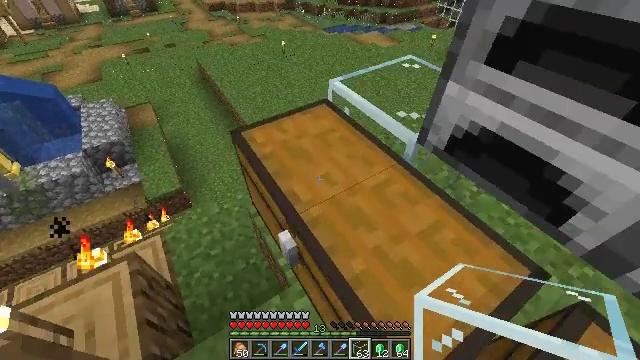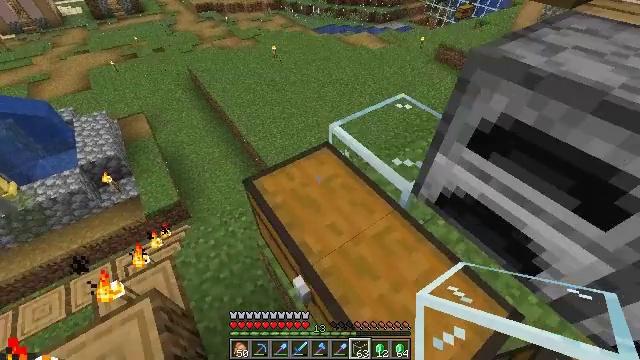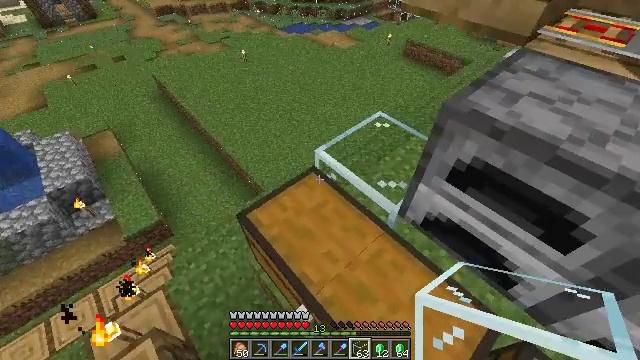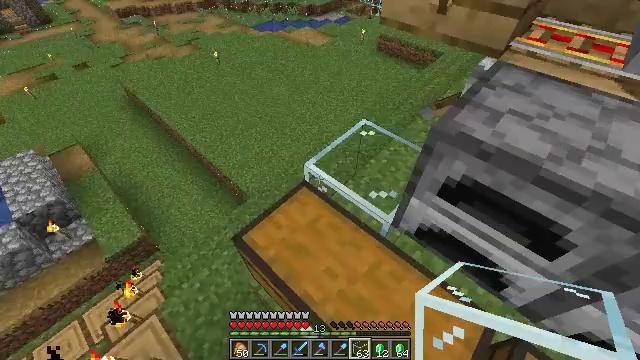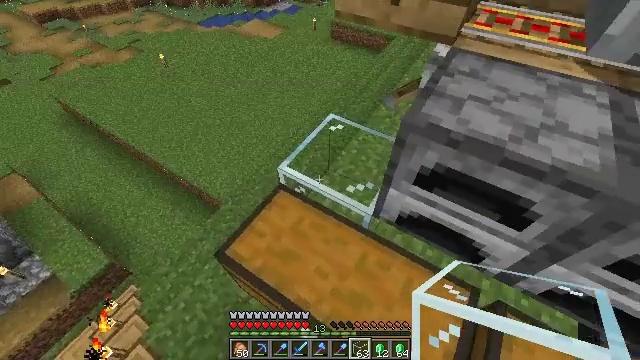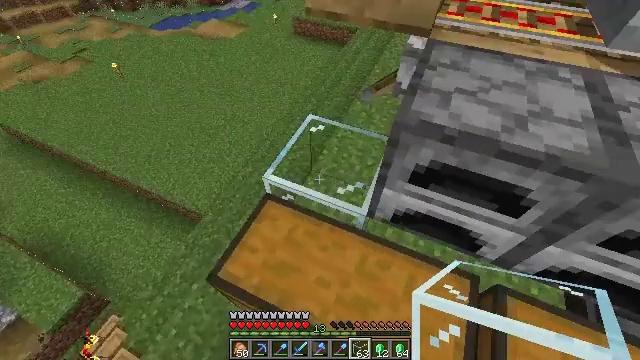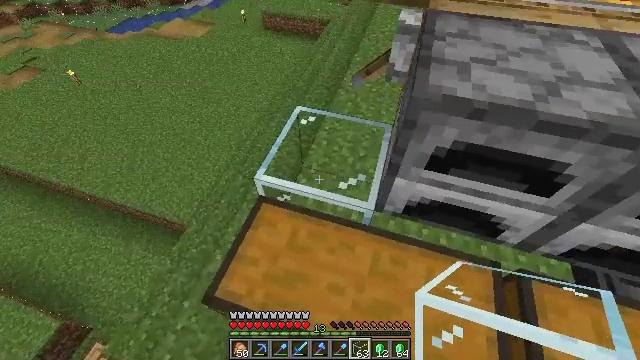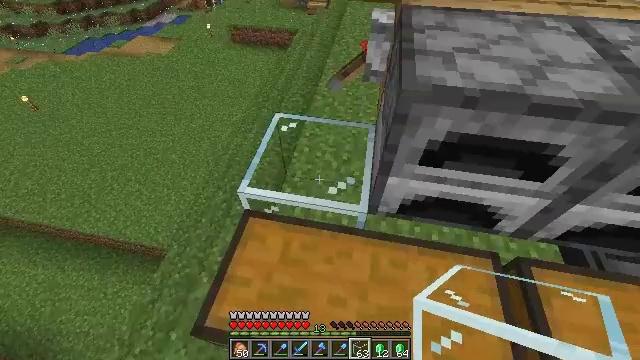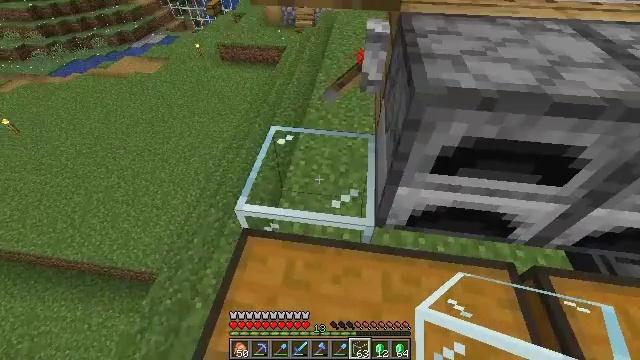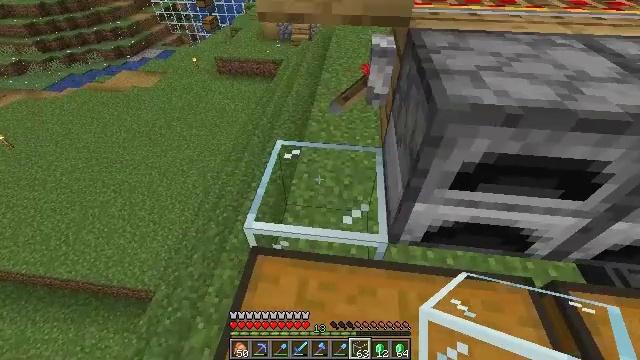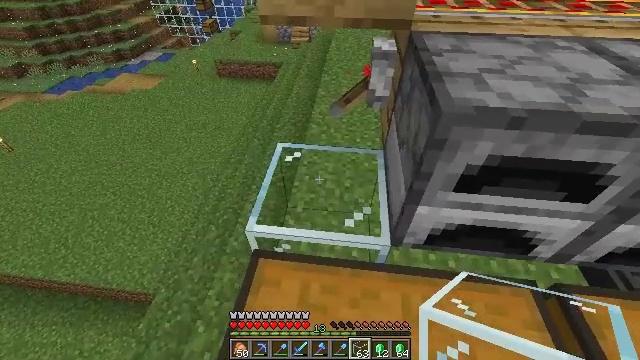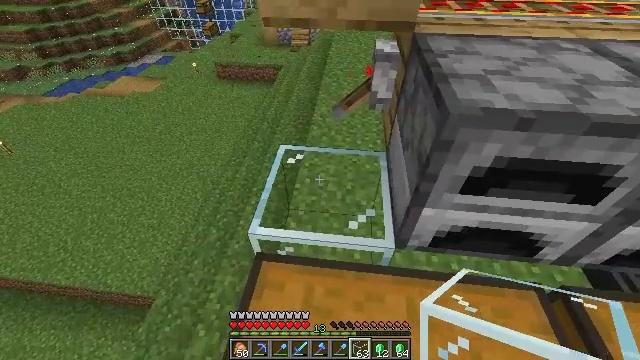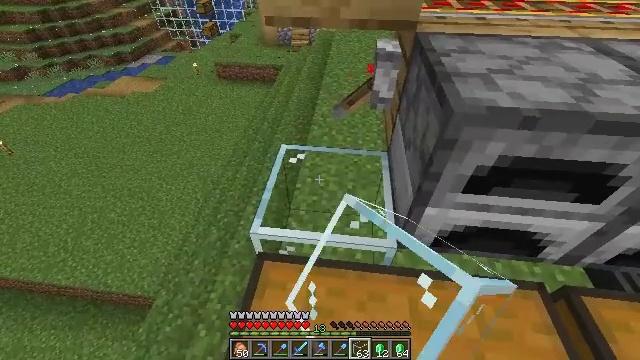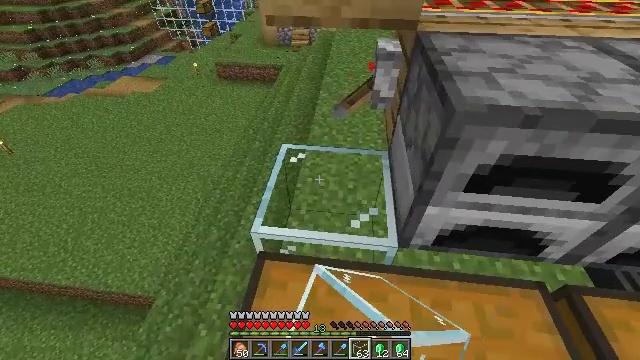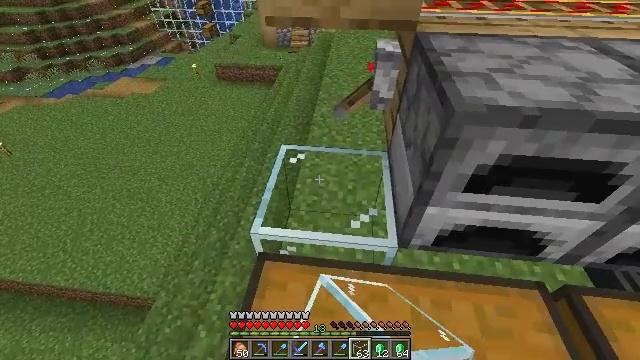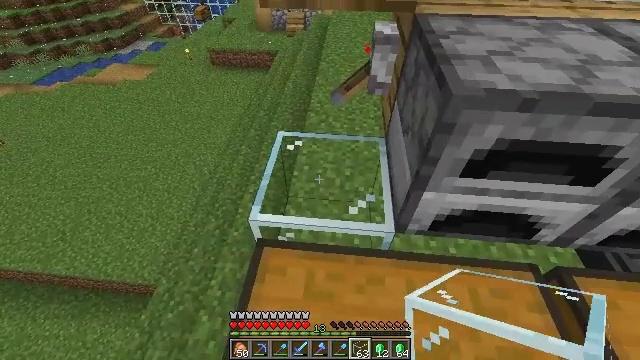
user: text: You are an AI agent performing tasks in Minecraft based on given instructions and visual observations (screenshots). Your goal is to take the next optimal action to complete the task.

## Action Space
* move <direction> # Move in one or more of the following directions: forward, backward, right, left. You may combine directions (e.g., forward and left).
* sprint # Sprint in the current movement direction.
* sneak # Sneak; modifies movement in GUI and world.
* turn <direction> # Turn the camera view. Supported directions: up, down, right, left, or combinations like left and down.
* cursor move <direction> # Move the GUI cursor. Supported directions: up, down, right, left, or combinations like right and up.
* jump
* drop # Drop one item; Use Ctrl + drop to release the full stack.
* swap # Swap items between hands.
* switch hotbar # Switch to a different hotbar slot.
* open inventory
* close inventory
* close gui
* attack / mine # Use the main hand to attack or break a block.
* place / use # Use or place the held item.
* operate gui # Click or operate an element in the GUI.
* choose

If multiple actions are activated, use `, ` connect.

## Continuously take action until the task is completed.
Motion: motion action
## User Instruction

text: Shatter the glass to collect it.
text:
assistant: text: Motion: move forward, turn right, jump
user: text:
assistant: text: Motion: move forward, turn right, jump
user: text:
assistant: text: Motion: move forward, turn right, jump
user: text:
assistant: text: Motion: move forward, turn right and down, jump
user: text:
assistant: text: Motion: turn right
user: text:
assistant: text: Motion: turn right
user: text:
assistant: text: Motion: turn right and up
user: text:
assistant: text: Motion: turn right and up
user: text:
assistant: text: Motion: turn right and up
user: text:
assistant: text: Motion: no_op
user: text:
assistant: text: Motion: attack / mine
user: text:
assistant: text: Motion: attack / mine
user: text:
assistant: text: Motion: attack / mine
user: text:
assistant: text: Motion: attack / mine
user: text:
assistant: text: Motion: turn down, attack / mine
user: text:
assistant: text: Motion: turn right and down, attack / mine
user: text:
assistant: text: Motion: attack / mine
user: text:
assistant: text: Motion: attack / mine
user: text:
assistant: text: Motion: attack / mine
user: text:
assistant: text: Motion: attack / mine
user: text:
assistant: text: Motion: attack / mine
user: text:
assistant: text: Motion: attack / mine
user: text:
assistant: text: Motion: attack / mine
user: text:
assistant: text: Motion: attack / mine
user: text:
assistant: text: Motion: attack / mine
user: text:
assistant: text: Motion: attack / mine
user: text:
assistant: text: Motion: turn right, attack / mine
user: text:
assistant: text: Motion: turn right and down
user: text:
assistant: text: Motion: no_op